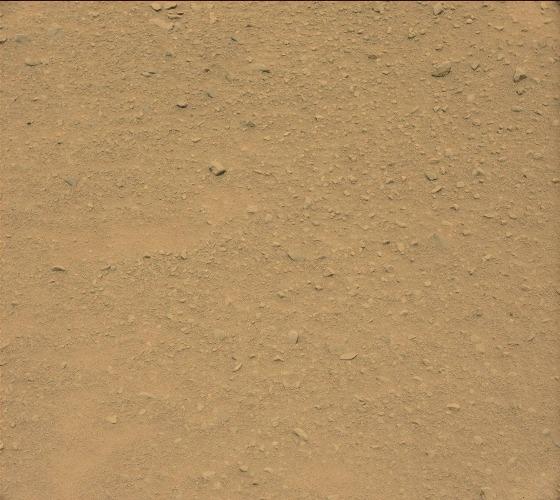
Terrain classes present: Gravel / Sand / Soil, Rock